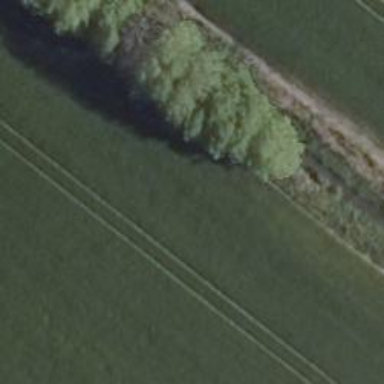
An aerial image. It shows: Row of trees in natural setting.